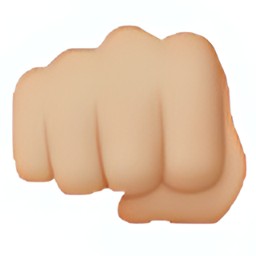
Name: fisted hand sign
Emoji: 👊🏼
Group: People & Body
Sub-group: hand-fingers-closed